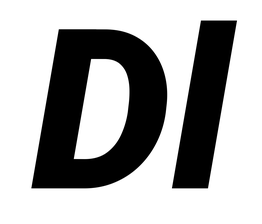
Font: Roboto-Italic_Black_Italic